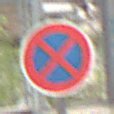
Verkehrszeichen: AbsolutesHalteverbot
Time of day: Midday
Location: Roofed (Special)
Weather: Overcast
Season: NotSpecified
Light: Natural